Question: I want to custom dialog to change only body of the alert. I want to output like in this screen shot:

But I have no idea on such a type of dialog. Any help is greatly appreciated.
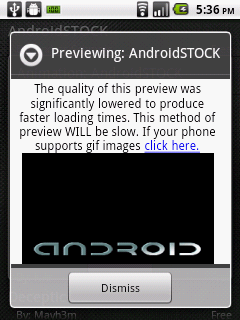
Answer: Please check below link
<URL>
<URL>
<URL>
<URL>